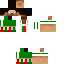
A male human skin with medium skin, wearing brown long hair dressed in a blue hoodie and black pants, featuring a closed mouth.